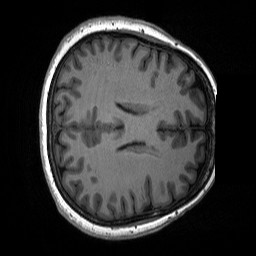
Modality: T1w
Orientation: axial
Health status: ill
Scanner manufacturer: siemens
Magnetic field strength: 3 T
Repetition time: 2.3 s
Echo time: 0.00226 s